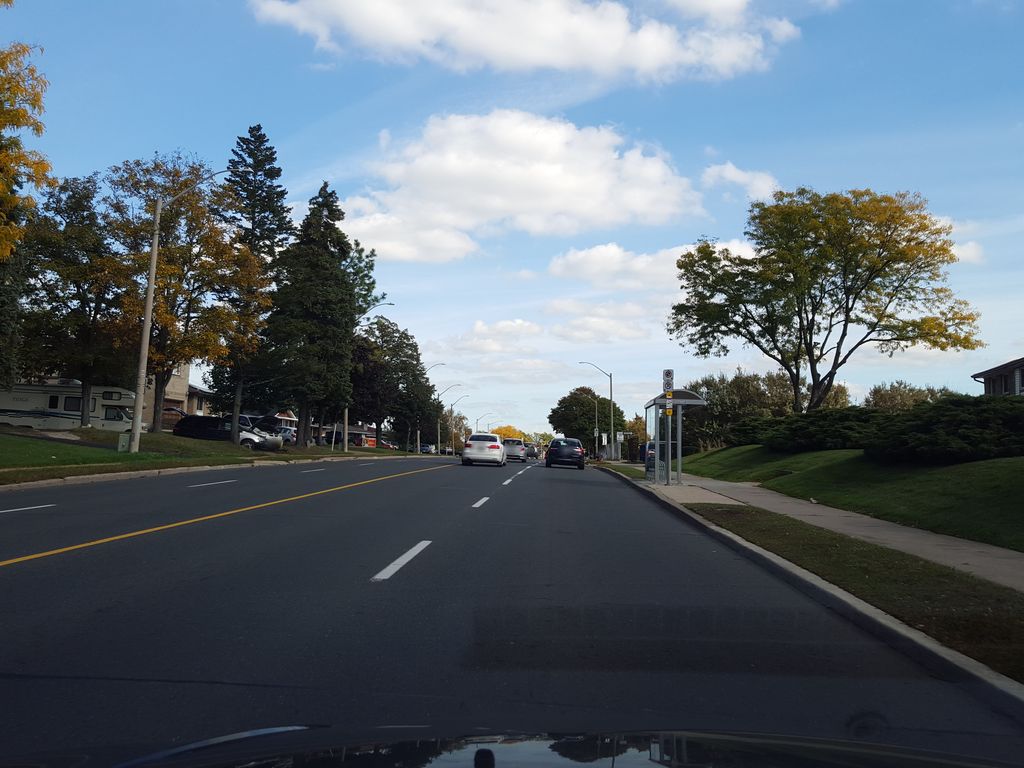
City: hamilton